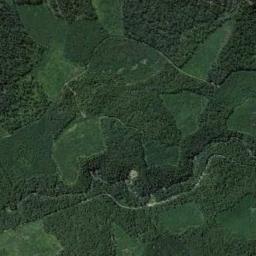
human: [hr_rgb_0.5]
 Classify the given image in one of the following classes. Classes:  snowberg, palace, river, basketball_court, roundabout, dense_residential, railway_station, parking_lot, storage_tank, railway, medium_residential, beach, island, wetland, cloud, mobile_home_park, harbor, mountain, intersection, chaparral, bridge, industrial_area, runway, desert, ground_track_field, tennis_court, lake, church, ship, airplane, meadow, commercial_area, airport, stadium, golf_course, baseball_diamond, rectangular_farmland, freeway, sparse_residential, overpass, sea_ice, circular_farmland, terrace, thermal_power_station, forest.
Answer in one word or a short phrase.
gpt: forest